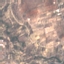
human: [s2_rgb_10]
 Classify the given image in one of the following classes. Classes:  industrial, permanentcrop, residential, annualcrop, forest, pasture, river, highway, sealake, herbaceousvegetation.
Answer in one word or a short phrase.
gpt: PermanentCrop